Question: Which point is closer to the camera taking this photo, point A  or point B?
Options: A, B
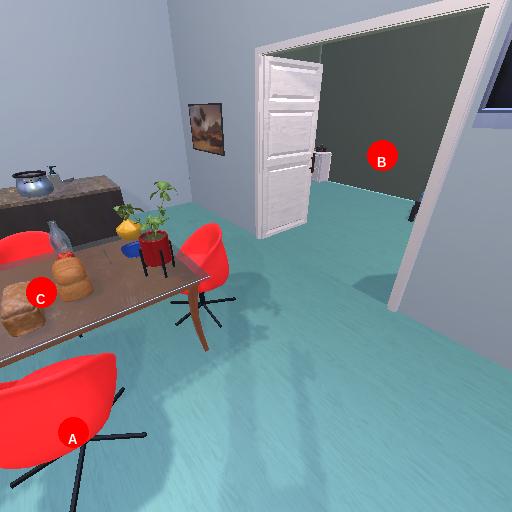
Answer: A